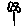
Label: flower